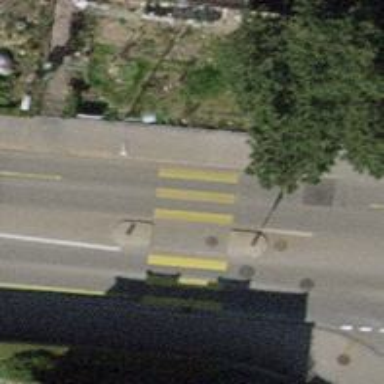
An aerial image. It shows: Zebra crossing on the road.